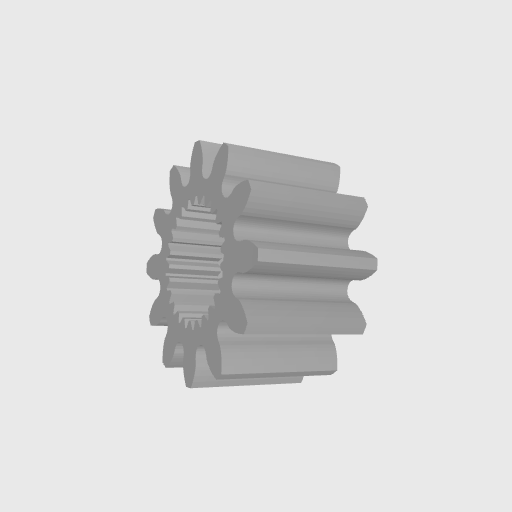
Part: ServoGear12T